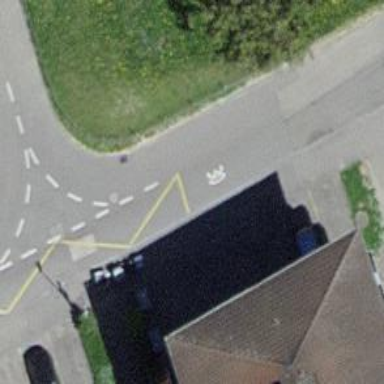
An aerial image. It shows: Bus stop with platform for public transport.